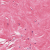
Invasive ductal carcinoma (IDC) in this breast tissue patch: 0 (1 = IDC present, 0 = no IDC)